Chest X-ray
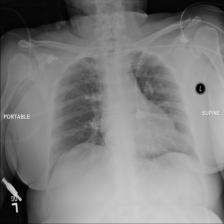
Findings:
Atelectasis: negative
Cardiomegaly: negative
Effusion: negative
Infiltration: negative
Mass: negative
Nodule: negative
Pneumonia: negative
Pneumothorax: negative
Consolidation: negative
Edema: negative
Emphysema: negative
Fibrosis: negative
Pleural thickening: negative
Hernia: negative